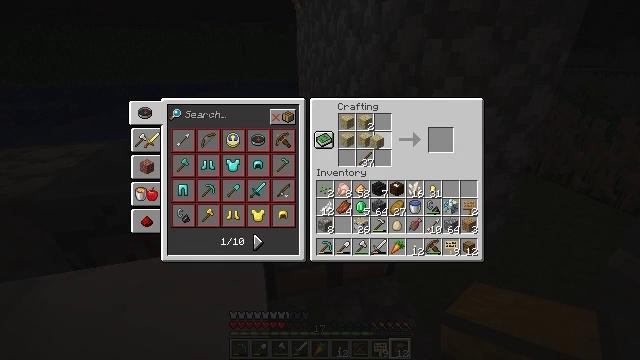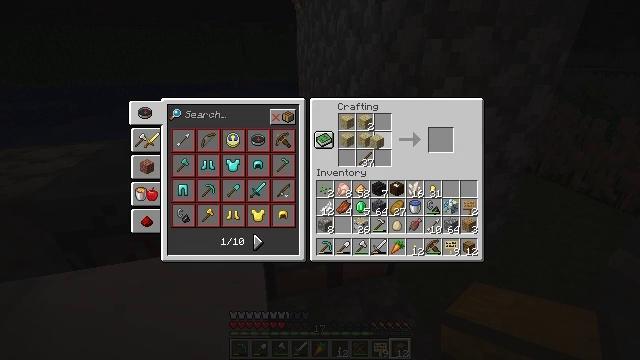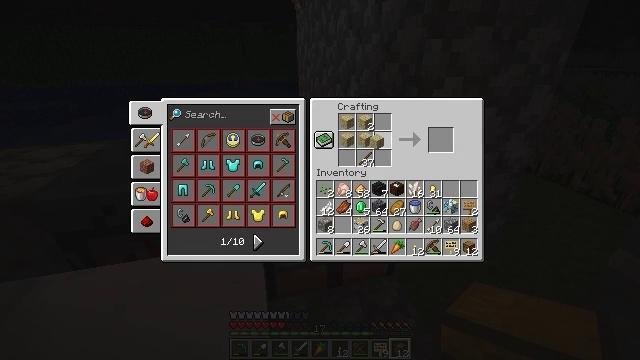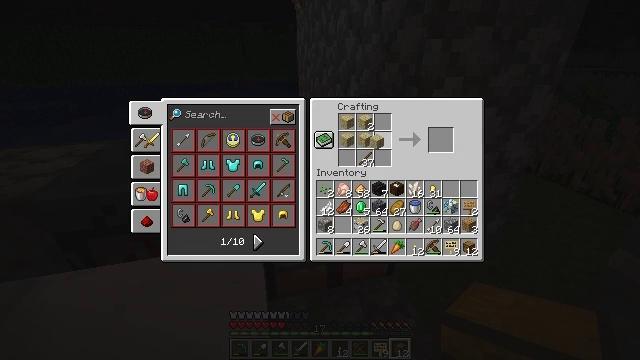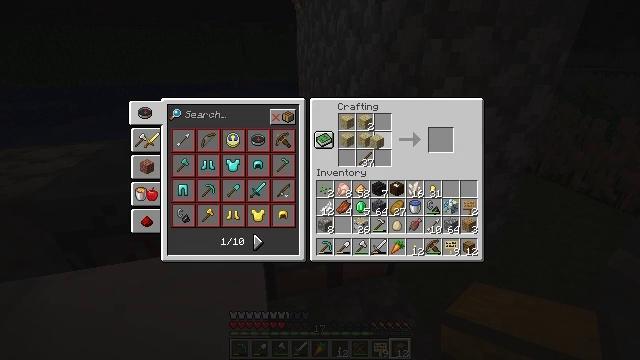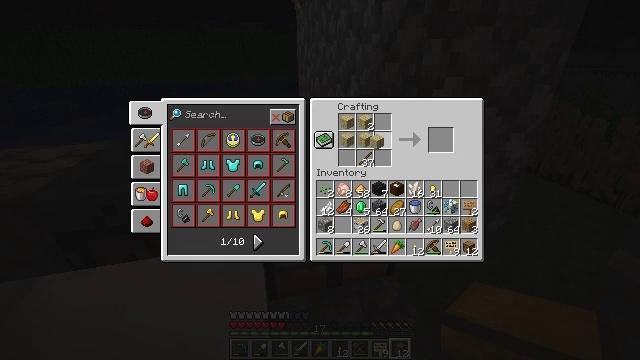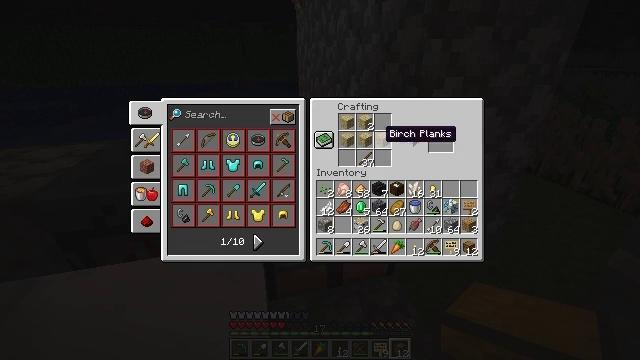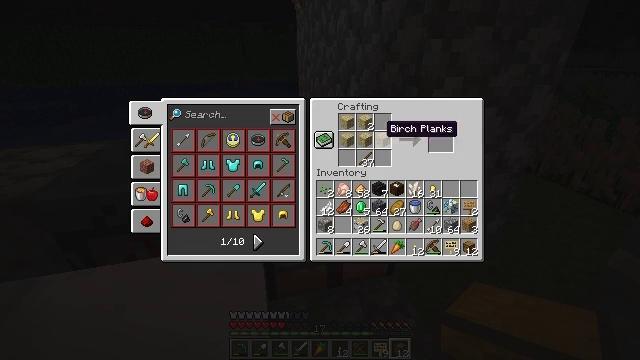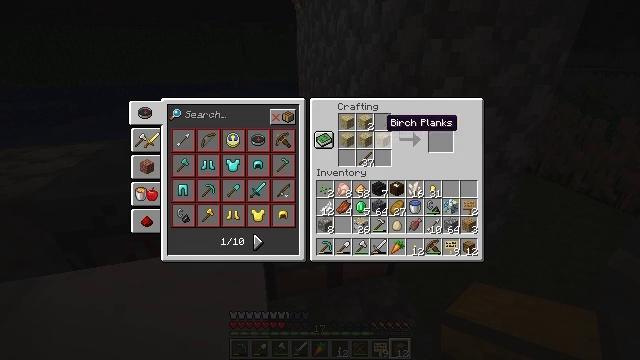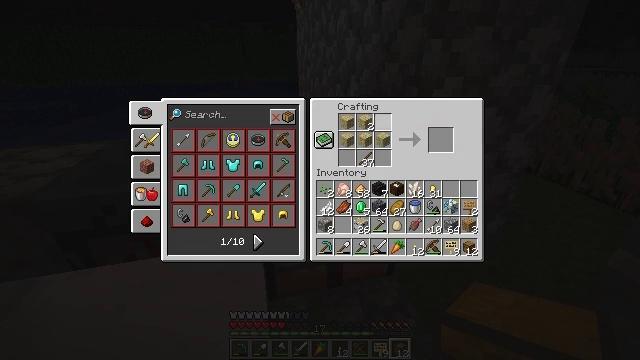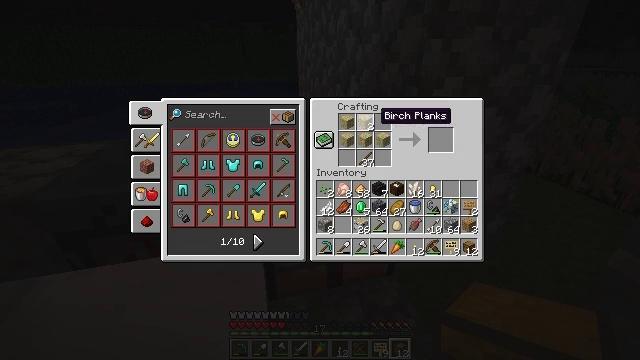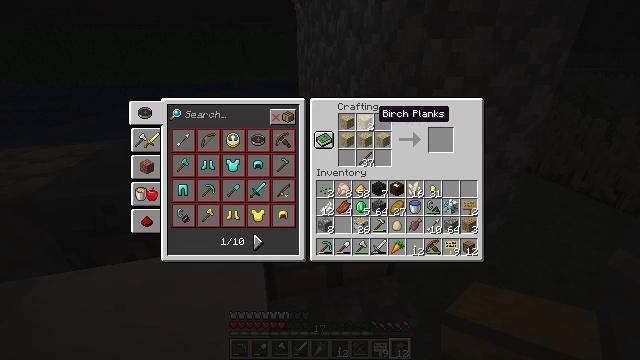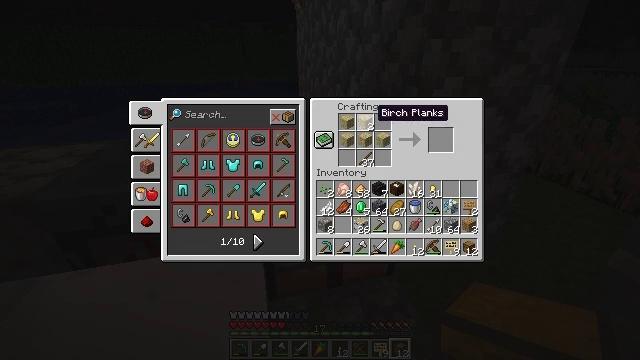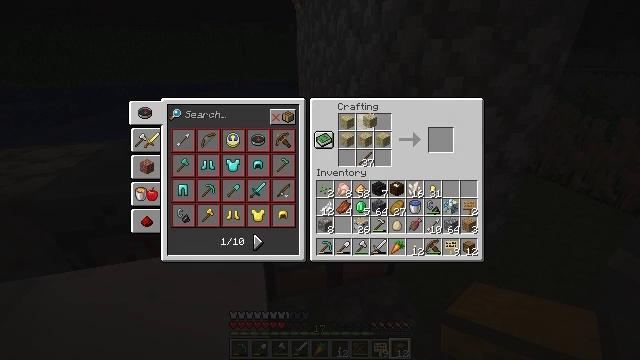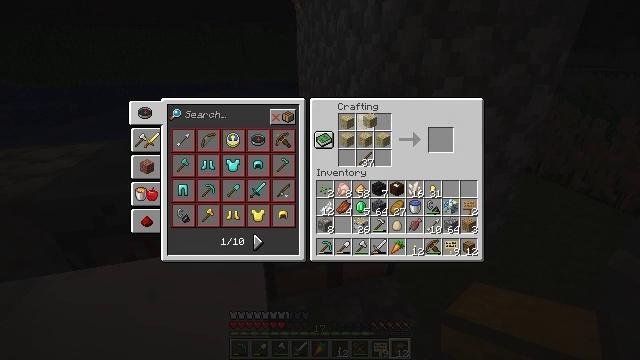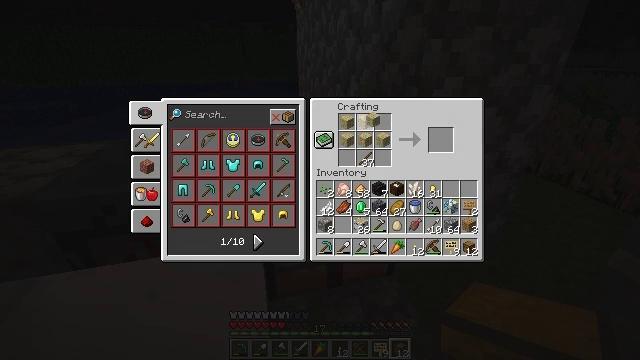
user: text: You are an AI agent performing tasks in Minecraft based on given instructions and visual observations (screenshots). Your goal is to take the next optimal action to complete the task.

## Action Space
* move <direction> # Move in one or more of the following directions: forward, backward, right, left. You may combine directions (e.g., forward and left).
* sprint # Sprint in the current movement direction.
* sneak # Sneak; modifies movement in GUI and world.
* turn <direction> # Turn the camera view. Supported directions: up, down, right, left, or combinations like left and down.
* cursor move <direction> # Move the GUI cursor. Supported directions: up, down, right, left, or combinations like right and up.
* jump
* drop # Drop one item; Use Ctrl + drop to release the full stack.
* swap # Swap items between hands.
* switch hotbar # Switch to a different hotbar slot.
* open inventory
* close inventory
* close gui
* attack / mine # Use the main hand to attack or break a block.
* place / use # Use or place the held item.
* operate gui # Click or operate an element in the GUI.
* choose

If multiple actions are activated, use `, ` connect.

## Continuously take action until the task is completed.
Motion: motion action
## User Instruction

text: Create a birch sign using planks and sticks on the crafting table.
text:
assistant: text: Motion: no_op
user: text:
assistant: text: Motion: no_op
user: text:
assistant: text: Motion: no_op
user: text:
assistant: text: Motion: operate gui
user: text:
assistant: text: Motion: operate gui
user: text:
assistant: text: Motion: no_op
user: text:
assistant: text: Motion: no_op
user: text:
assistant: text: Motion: no_op
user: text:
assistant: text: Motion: no_op
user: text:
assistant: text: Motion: no_op
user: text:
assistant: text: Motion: no_op
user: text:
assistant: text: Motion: no_op
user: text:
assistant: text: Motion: choose
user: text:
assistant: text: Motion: choose
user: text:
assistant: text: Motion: no_op
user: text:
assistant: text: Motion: no_op
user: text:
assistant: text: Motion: no_op
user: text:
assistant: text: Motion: operate gui
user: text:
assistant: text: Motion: operate gui
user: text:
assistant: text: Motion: operate gui
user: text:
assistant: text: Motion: operate gui
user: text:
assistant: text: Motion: no_op
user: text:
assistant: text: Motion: no_op
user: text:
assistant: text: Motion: no_op
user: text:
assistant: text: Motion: cursor move right
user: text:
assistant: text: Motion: cursor move right
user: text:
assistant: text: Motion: cursor move right
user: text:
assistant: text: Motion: cursor move right
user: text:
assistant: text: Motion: no_op
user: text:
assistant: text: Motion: no_op